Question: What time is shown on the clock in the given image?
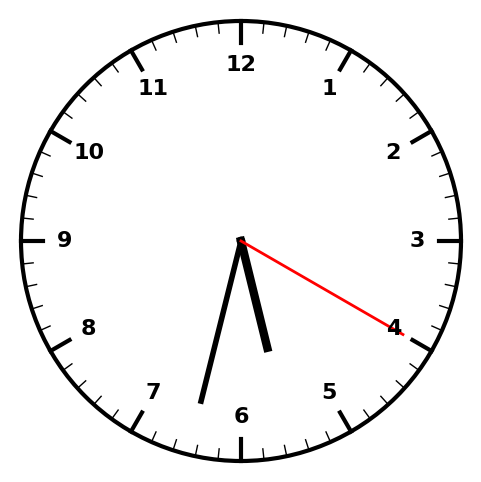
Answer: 05:32:20